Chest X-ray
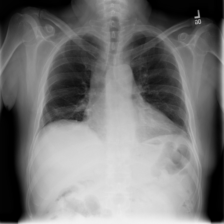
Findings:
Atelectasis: negative
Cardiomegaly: negative
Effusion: negative
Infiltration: negative
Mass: negative
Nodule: negative
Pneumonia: negative
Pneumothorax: negative
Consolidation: positive
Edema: negative
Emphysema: negative
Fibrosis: negative
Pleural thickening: negative
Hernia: negative